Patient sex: M
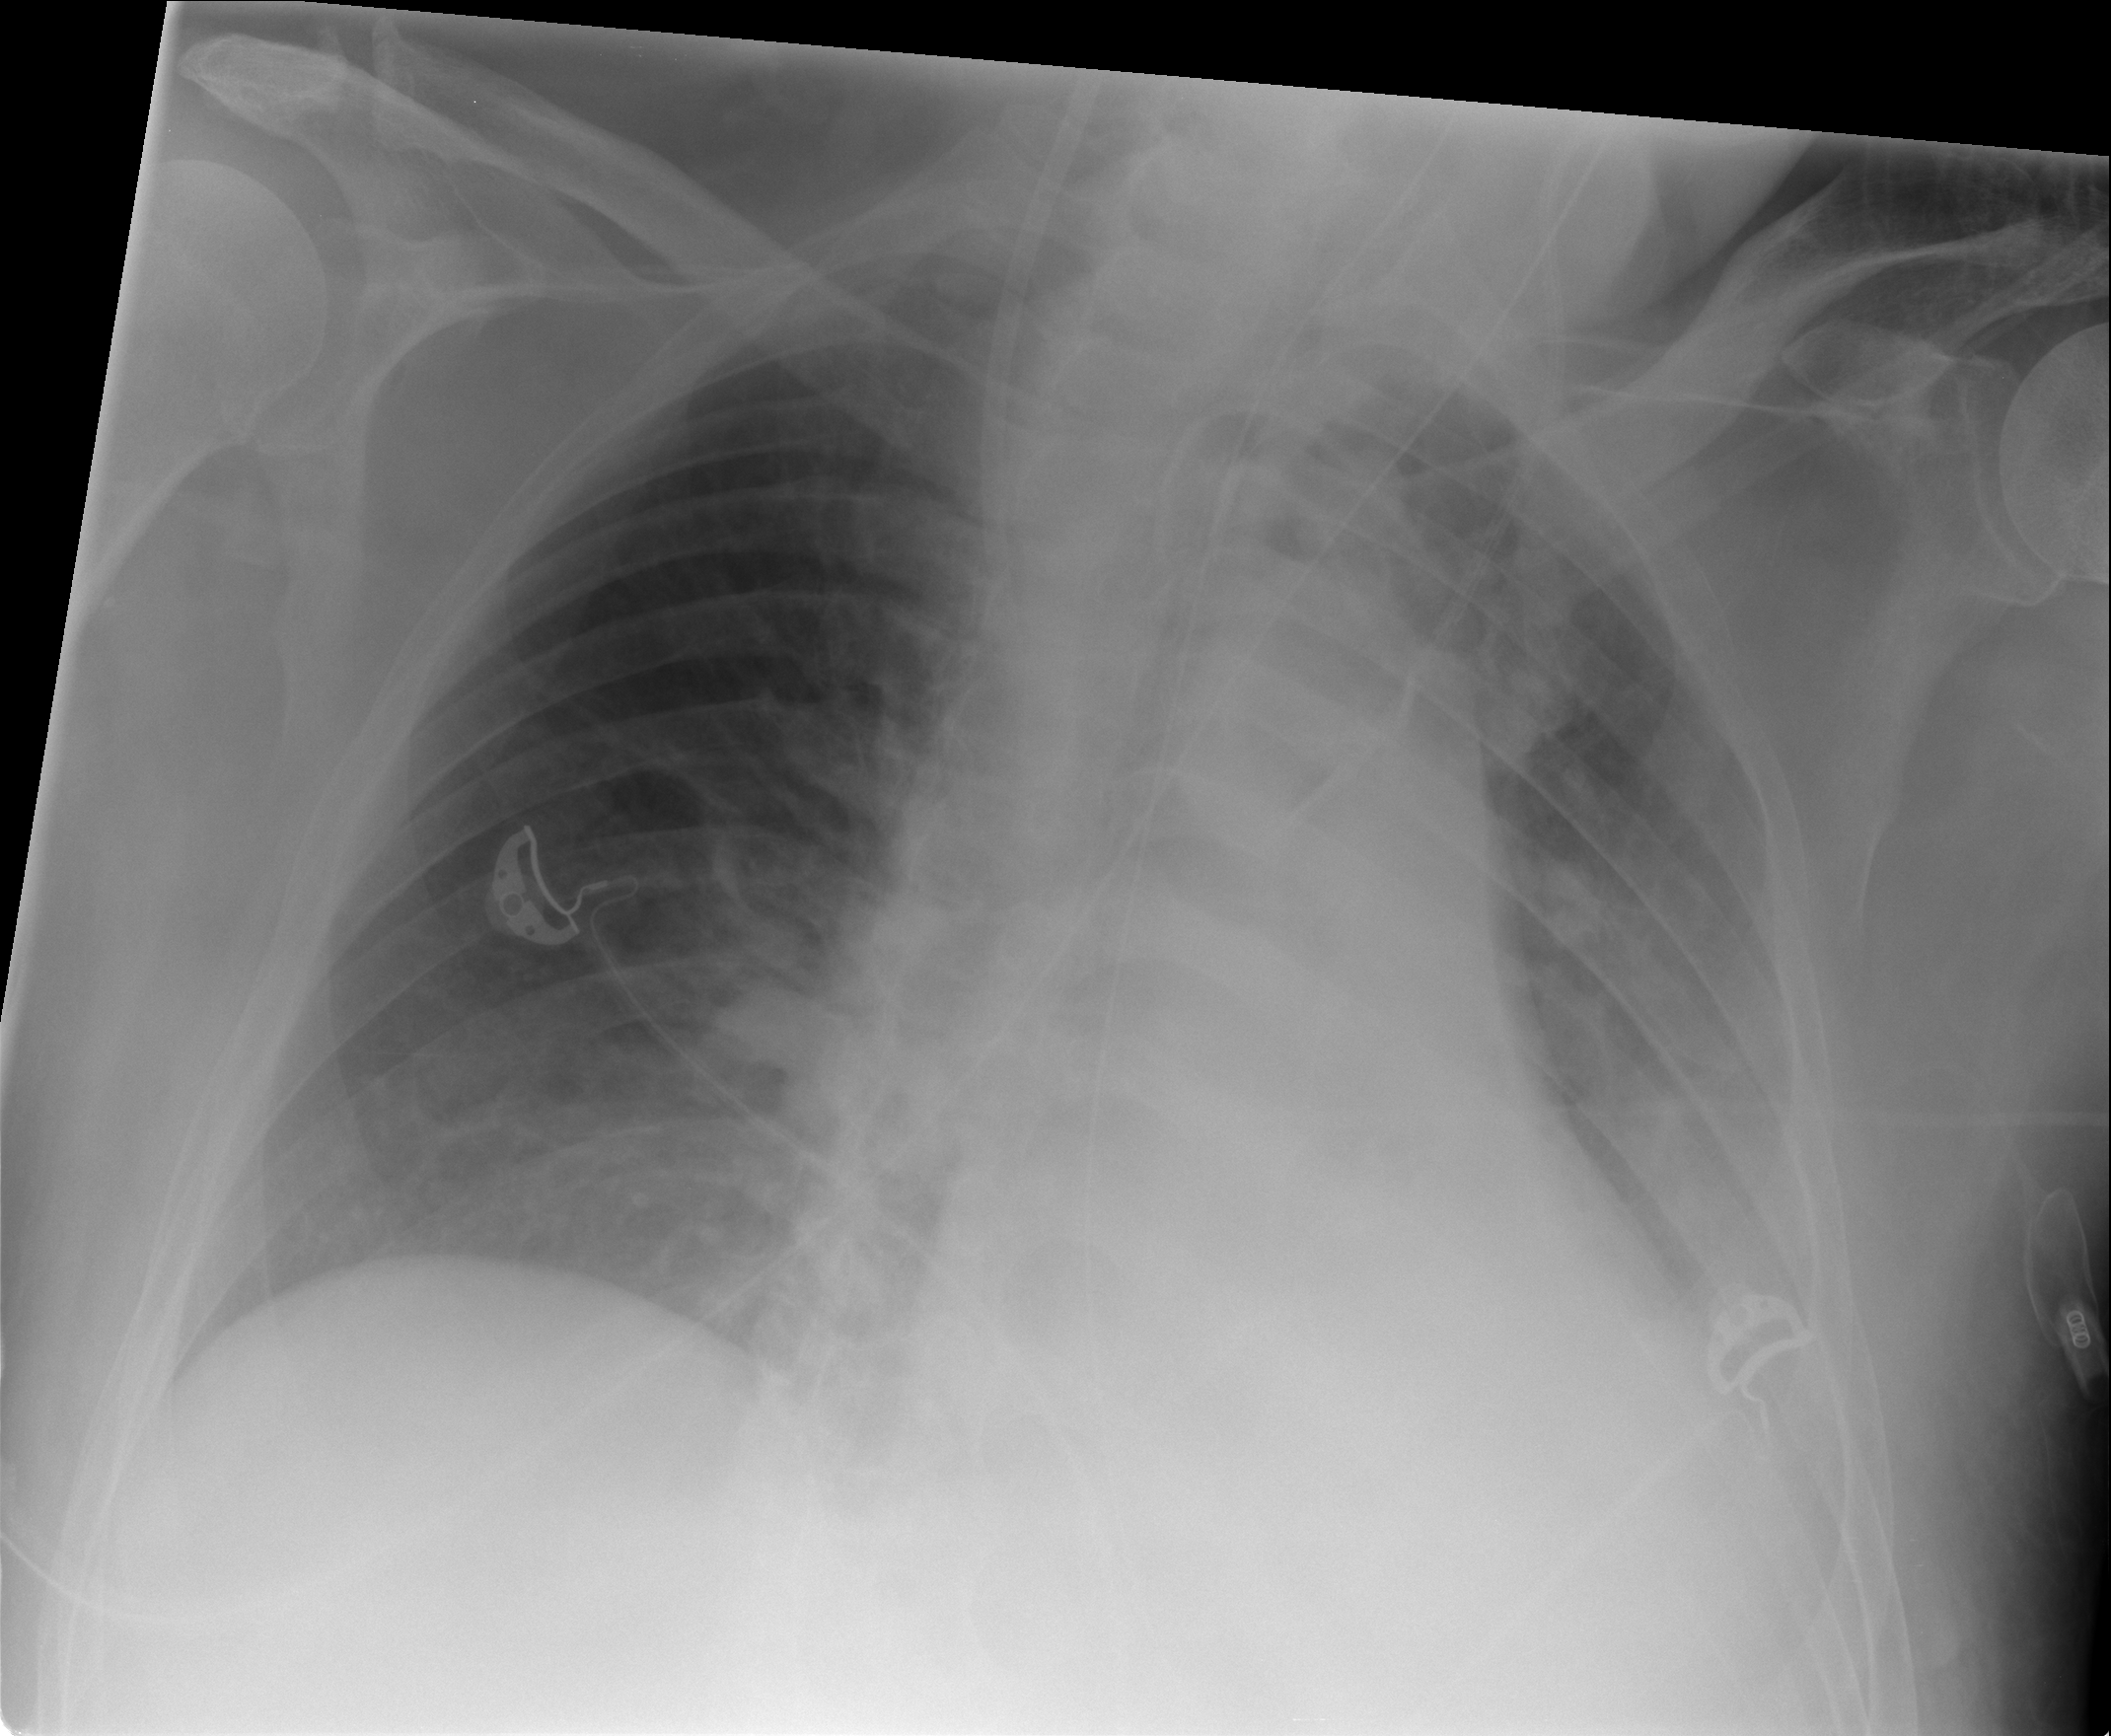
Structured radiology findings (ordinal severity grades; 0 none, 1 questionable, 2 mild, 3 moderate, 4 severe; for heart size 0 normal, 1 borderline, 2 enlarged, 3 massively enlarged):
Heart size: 2
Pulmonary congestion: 2
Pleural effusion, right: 1
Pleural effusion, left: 2
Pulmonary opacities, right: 0
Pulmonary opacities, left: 0
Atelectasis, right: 2
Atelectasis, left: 2